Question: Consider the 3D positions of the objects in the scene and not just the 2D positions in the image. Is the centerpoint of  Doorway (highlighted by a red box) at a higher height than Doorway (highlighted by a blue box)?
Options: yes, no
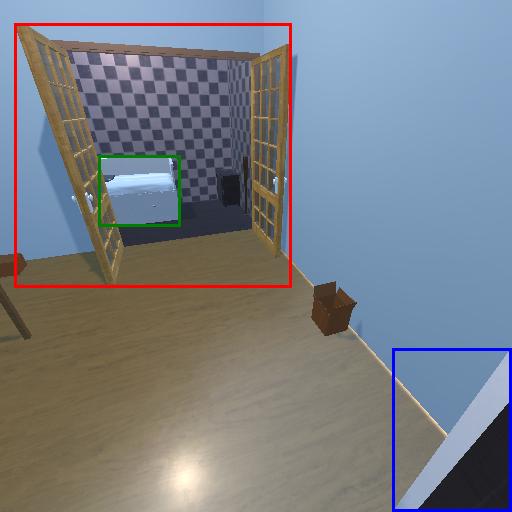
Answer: yes